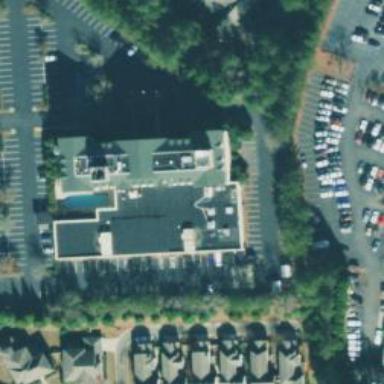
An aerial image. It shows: Hotel building.